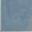
Piece: xx